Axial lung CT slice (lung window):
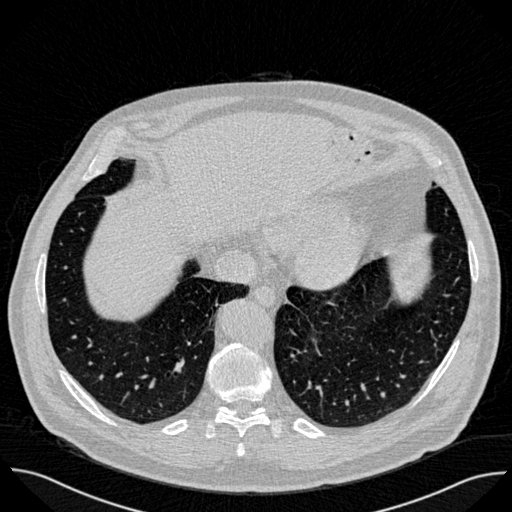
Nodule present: no